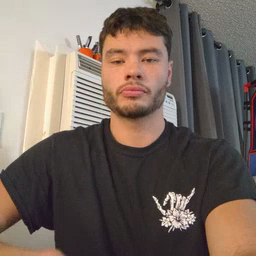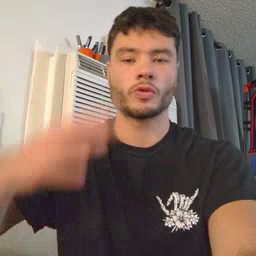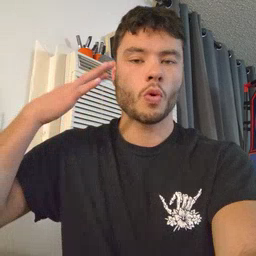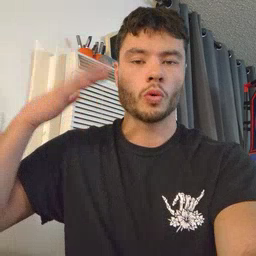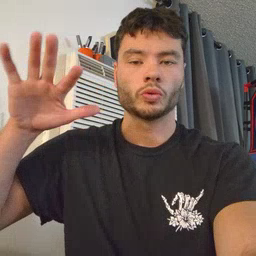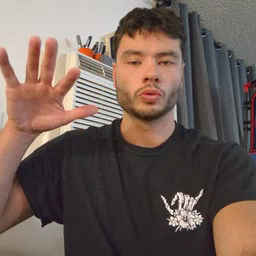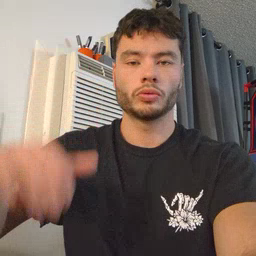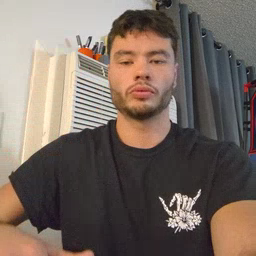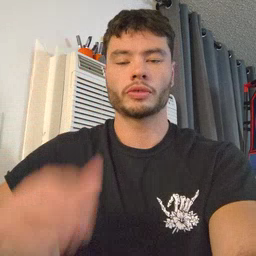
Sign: noisy